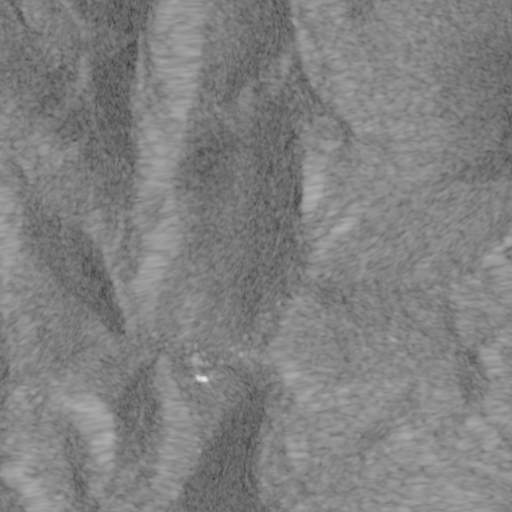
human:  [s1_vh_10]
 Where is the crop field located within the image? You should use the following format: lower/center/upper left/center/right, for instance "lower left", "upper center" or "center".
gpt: The crop field is located in the lower left of the image.
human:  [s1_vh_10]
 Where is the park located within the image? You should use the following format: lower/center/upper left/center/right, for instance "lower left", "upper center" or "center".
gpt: The park is located in the center of the image.
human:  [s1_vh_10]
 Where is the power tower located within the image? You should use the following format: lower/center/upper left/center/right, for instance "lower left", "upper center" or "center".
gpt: There is no power tower in the image.

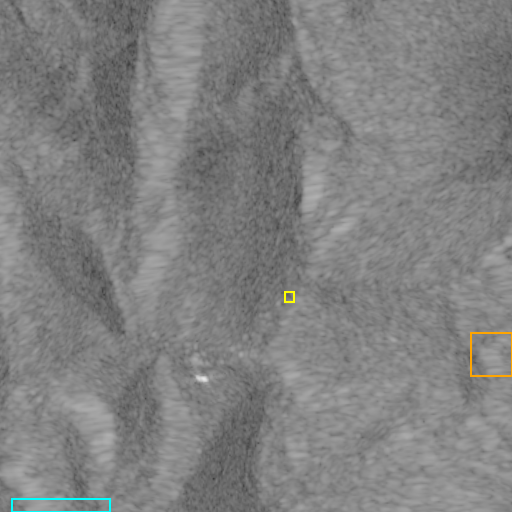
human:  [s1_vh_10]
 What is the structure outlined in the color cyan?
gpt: The structure outlined in cyan is a crop field.
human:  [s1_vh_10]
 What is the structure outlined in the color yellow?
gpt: The structure outlined in yellow is a park.
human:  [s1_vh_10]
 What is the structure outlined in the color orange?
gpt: The structure outlined in orange is a quarry.
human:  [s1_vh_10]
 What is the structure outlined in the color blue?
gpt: There is no blue outline.